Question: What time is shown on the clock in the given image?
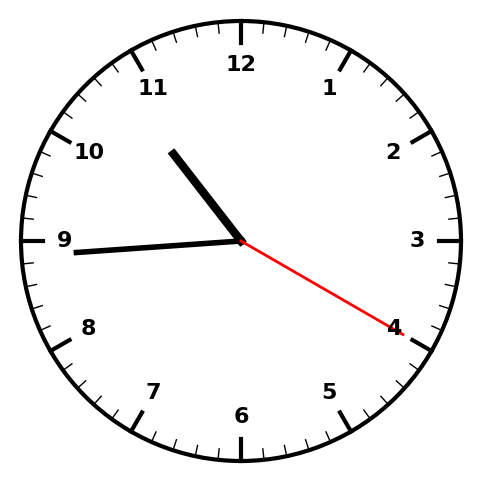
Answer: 10:44:20